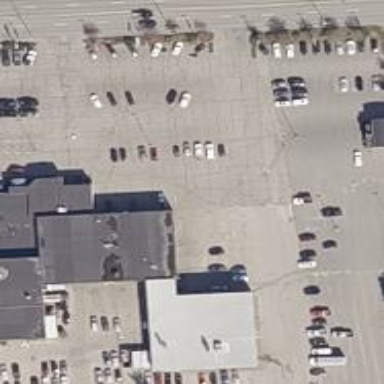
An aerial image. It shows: Building housing car shop.